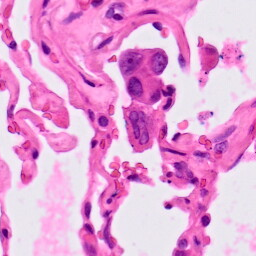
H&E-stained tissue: Lung